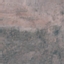
Land use / land cover class: HerbaceousVegetation